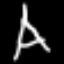
Label: The Eiffel Tower